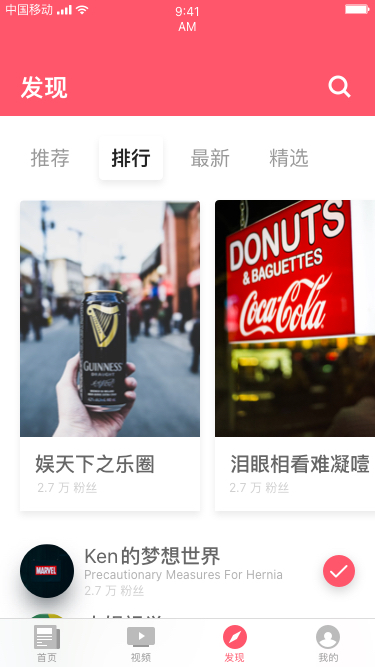
Text in this UI design:
发现
娱天下之乐圈
2.7 万 粉丝
泪眼相看难凝噎
2.7 万 粉丝
推荐
排行
最新
精选
Ken的梦想世界
Precautionary Measures For Hernia
2.7 万 粉丝
大娱视觉
Precautionary Measures For Hernia
2.7 万 粉丝